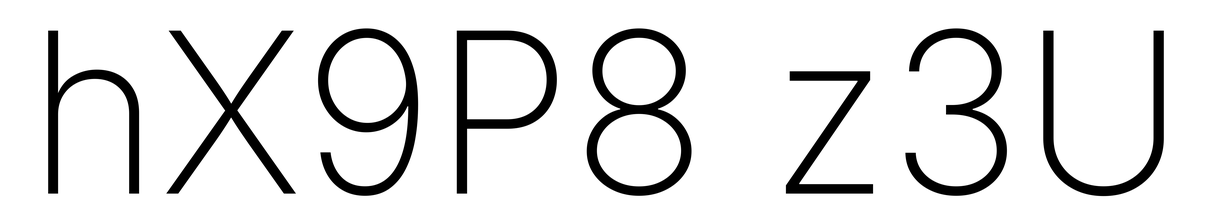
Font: Inter_ExtraLight